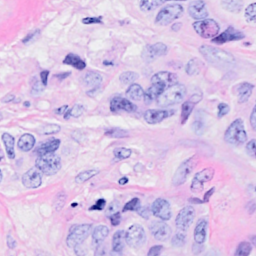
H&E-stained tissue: Breast